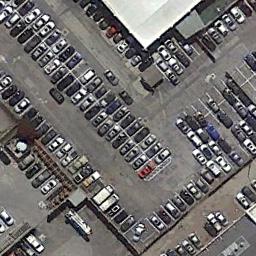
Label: parking_lot